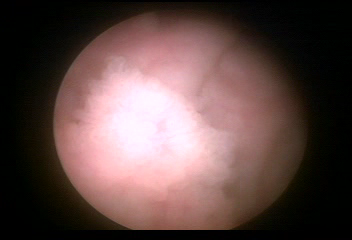
Modality: WLC
Class: Malignant
Subclass: HighGradePapillary
Lesion: L1
Stage: T1
Morphology: Papillary
Bladder cancer association: Yes
Annotated structures: Tumor